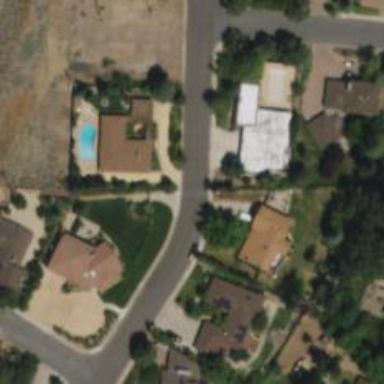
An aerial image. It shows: Residential road with separate asphalt sidewalk.